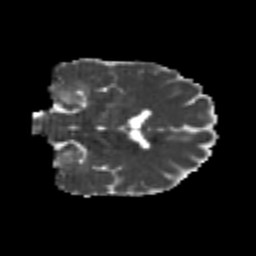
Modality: MD
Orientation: coronal
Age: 25
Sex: male
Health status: healthy
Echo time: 0.074 s